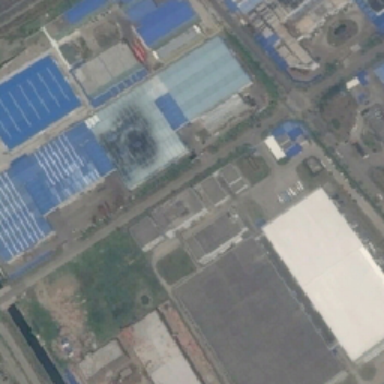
A factory that does n't know what to do .